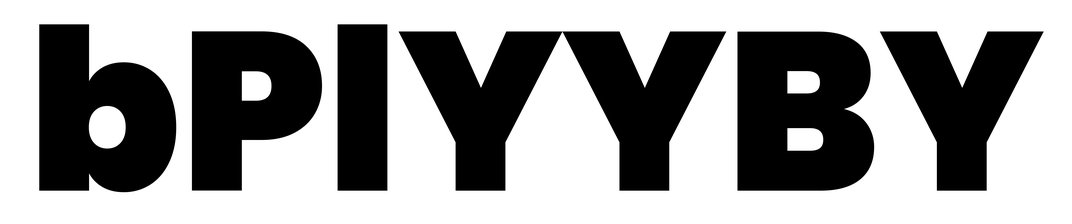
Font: Poppins-Black